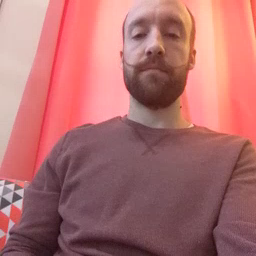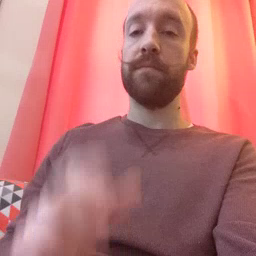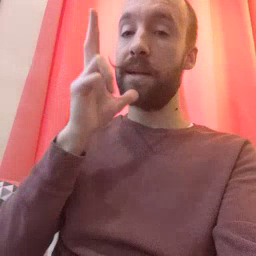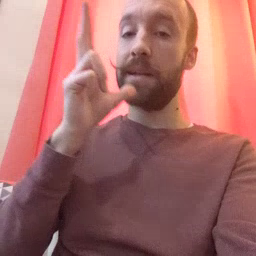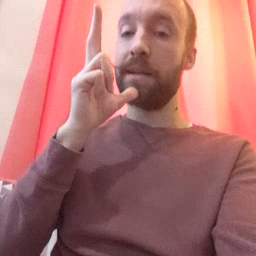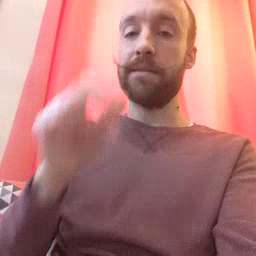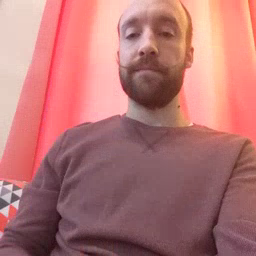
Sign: hen